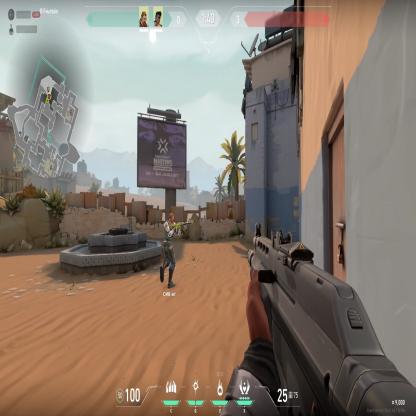
Label: teammate